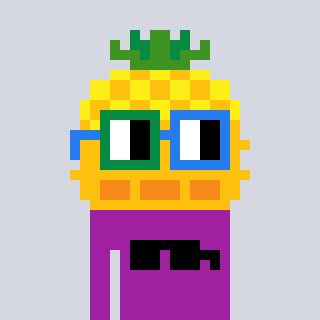
a pixel art character with square green and blue glasses, a pineapple-shaped head and a magenta-colored body on a cool background